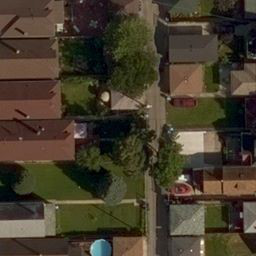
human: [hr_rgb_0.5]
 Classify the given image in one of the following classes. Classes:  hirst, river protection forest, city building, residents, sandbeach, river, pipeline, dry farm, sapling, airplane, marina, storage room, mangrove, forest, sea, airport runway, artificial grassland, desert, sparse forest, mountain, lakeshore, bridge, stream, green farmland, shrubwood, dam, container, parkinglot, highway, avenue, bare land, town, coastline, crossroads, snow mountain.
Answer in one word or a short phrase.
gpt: residents